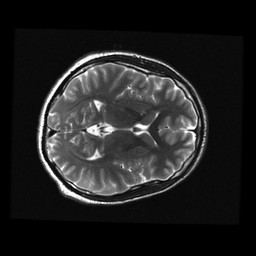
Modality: T2w
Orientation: axial
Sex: male
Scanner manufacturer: ge
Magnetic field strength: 3 T
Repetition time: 5 s
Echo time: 0.101 s